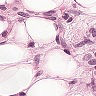
Metastatic tissue present: yes